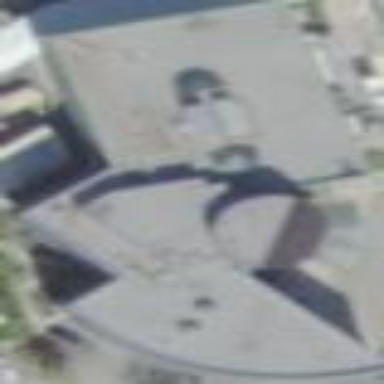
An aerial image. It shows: Hospital building.